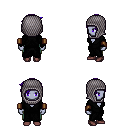
a pixel art fantasy rpg character, female body template, dark elf, purple skin, gray robe, teal pants, blue pixie cut hairstyle, chain hood, leather bracers, maroon shoes, four views (front, back, left, right), 2x2 character sprite sheet, small pixel art, hard edges, no anti-aliasing